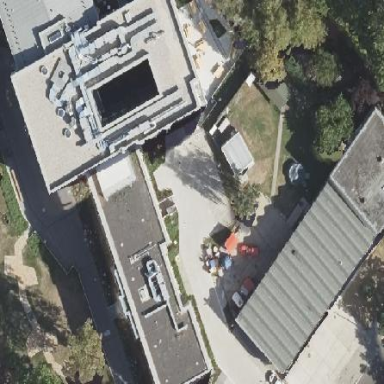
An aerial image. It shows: Office building.